Current action and preconditions to check: trajectory_clear

Your task: For each precondition in the list above, predict whether it will hold at this action.

Consider the current scene as observed from the mobile robot's camera, and analyze the predicted future states of all dynamic agents (e.g., people, animals, vehicles, or any moving entities) within the NEXT SECOND.

IMPORTANT: Only answer "very likely" if you are absolutely certain—based on strong, clear evidence—that a dynamic agent will violate the precondition in the predicted future state. Do NOT answer "very likely" for unlikely, ambiguous, or low-probability risks.

Ask yourself for each precondition: Is there a high probability, with clear and convincing evidence, that the predicted future states of any dynamic agent will interfere with the predicted future state of the currently executing action within the NEXT SECOND, causing that precondition to fail?

Assess the risk level based on these predictions. Use "likely" or "very likely" if motions create a clear risk of interference.

Use "neutral" or "improbable" if agents are nearby but their predicted paths are clearly diverging or non-conflicting.

Failure Risk Categories: "very improbable", "improbable", "neutral", "likely", "very likely"

Answer Format: Output ONLY the probability_of_failure value from these categories: "very improbable", "improbable", "neutral", "likely", "very likely"

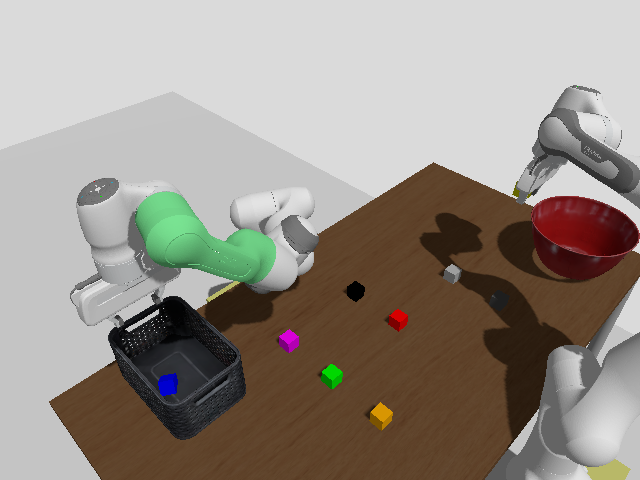

Answer: very improbable